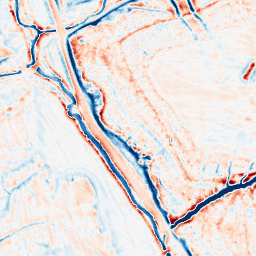
Category: edge_preserving
Decomposition family: bilateral
Decomposition parameters: d: 15
sigma_color: 50
sigma_space: 100
Upsampling method: cubic_catmull_rom
Upsampling parameters: scale: 8
Upsampling scale: 8